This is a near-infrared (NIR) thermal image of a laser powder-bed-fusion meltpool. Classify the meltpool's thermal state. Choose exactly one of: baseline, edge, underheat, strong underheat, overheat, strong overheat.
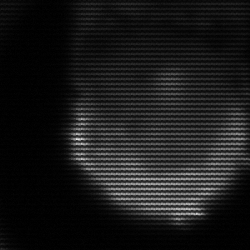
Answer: edge